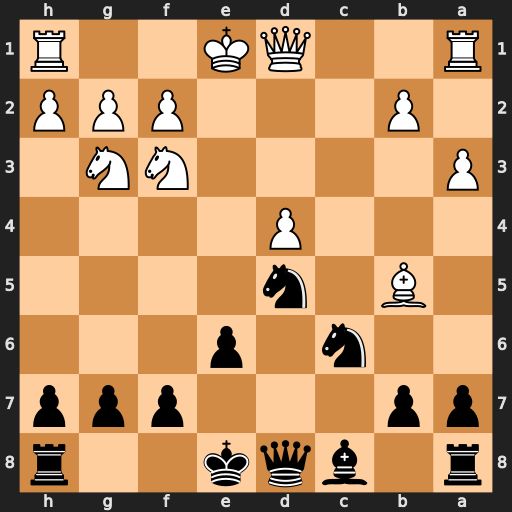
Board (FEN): r1bqk2r/pp3ppp/2n1p3/1B1n4/3P4/P4NN1/1P3PPP/R2QK2R
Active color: b
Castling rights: KQkq
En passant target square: -
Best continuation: Qa5+ Qd2 Qxb5